Question: I have a custom jquery-plugin that will hide the real checkbox and show an enhanced component instead of the real one.
for this code
'''
<label for="local">
<input type="checkbox" ng-model="value" ng-change="filterByCoursePlace('test')" name="local" id="local"><span>Local</span>
</label>
'''
The plug-in generates this code ( it adds a div with on top of the checkbox )
'''
<label for="local">
<div class="jcf-class-ng-pristine jcf-class-ng-valid chk-area chk-unchecked chk-focus"><span></span></div>
<input type="checkbox" ng-model="value" ng-click="filterByCoursePlace('test')" name="local" id="local" class="ng-pristine ng-valid"><span>Local </span>
</label>
'''
the big square is the fake one ( shown to the user ) and the small square is the real one.
the real checkbox will be hidden to the user.

The problem is: when I click on the real one ng-change works But when I click on the fake one ng-change does not work although the real one gets checked too.
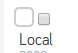
Answer: I ended up showing the real checkbox on top of the fake one and make it invisible with css( opacity = 0)
That's not the perfect solution but it worked.